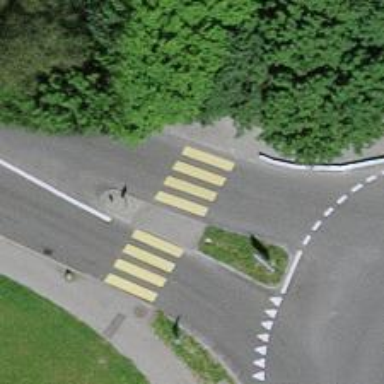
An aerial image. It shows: Uncontrolled crossing with central island on the road.